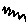
Label: zigzag